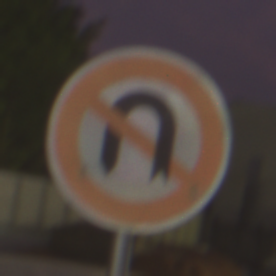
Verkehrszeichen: VerbotWenden
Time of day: SunriseSunset
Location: Outdoor (Urban)
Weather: PartlyCloudy
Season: NotSpecified
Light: Artificial